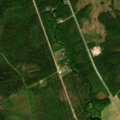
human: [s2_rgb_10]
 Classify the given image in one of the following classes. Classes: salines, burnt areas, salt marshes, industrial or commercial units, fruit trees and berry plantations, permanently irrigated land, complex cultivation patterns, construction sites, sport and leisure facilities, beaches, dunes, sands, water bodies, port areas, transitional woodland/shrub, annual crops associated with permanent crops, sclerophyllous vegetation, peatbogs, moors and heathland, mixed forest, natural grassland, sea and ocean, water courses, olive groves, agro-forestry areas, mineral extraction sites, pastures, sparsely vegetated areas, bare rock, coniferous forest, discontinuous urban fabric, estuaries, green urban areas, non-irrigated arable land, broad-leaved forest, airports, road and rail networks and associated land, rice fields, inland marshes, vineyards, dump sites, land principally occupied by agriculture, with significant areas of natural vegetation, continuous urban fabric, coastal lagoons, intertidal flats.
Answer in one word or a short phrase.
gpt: land principally occupied by agriculture, with significant areas of natural vegetation, mixed forest